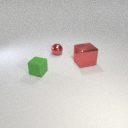
small green rubber cube in front of small red metal sphere